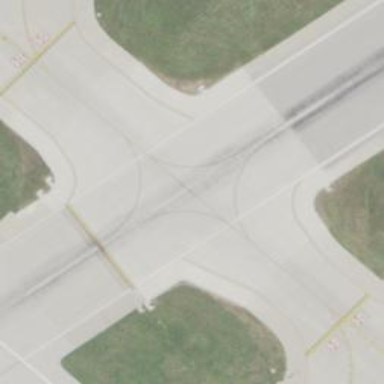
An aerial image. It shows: View of taxiway at the airport.